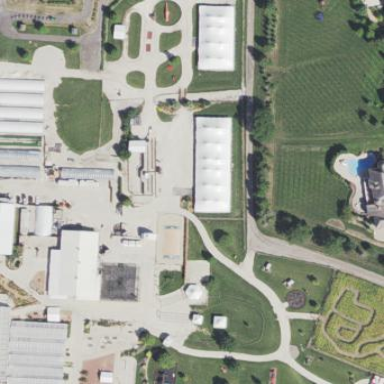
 which is popular attraction for tourists."